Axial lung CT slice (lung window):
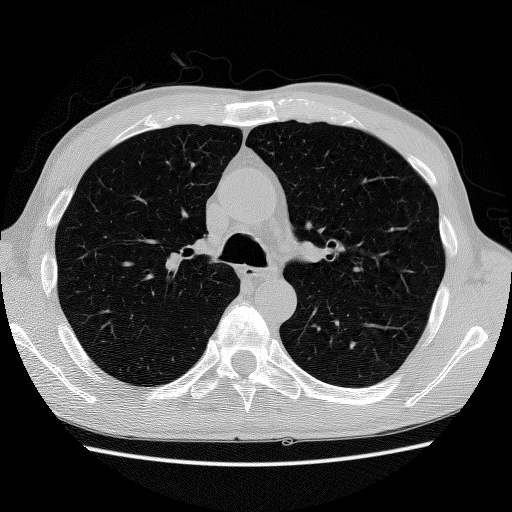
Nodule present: no